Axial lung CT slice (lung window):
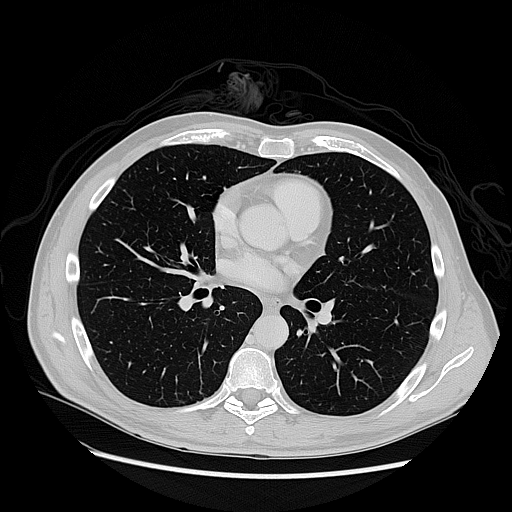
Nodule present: no